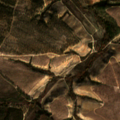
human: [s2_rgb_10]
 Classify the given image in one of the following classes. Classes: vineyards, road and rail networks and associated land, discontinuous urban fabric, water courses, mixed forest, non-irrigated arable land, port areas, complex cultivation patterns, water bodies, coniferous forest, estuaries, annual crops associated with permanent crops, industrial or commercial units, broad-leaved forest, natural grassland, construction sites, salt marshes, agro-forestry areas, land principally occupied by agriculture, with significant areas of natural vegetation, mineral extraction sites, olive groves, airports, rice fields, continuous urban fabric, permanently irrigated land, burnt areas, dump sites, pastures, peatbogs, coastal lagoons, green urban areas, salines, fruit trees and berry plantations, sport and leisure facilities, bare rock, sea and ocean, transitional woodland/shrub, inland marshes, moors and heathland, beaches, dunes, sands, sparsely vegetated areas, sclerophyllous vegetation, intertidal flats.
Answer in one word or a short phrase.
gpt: broad-leaved forest, transitional woodland/shrub